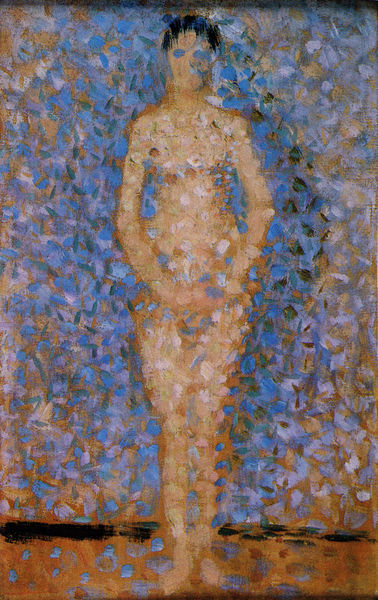
Titel: Poseuse debout, esquisse
Künstler: Georges Pierre Seurat
Standort: Paris
Institution: (Privatsammlung)
Schlagwörter: akt, blau, dunkel, nackt, schatten, weiß, akte, gelb, impressionismus, mädchen, ocker, braun, brust, busen, frankreich, frau, geste, haar, hell, licht, orange, schwarz, blüten, dame, wand, arme, augen, federn, gesicht, mensch, sockel, stehen, hals, hände, porträt, boden, auge, gold, haare, pose, stehend, frontal, scheitel, beine, taille, brüste, pointilismus, hellbraun, farbe, linien, füsse, weiblich, nackte, scham, schenkel, bedecken, striche, abstraktion, unscharf, regen, punkte, blütenblätter, linie, bedeckt, nackig, kontur, schönheit, traum, becken, strich, punkt, tupfen, tupfer, flecken, frontalansicht, hüfte, schwartz, seurat, zentrum, siluette, pointillismus, pointillistisch, mittelachse, seurent, pointilissmus, points, pinselführung, tachismus, auflösung, frotal, scgatten, scharm, mosaic, konfetti, ganzkörperbildnis, schartz, pointellismus, serat, saugier, schamm, trennlinie